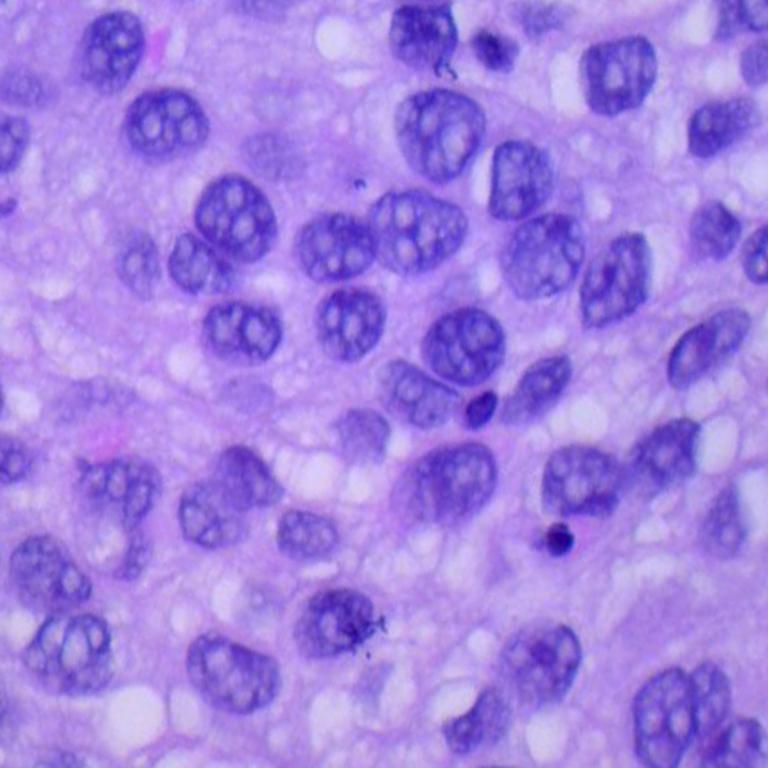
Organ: lung
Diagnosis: squamous carcinomas